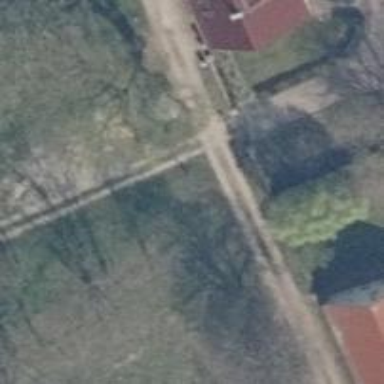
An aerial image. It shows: Path.